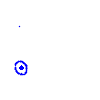
Particle: electron